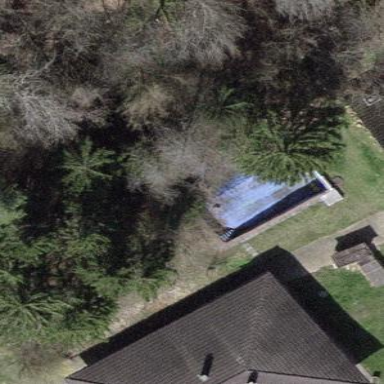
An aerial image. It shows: Swimming pool located in leisure land.